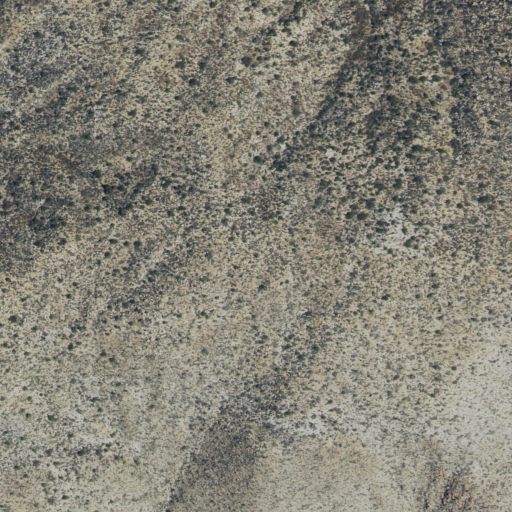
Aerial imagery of mountains in California named North Pinyon Mountains containing shrub and barren land